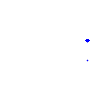
Particle: proton